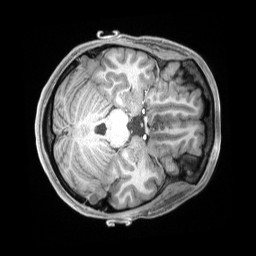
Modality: T1w
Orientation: axial
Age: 19
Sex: female
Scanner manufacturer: siemens
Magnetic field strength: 3 T
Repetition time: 2.4 s
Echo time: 0.00226 s